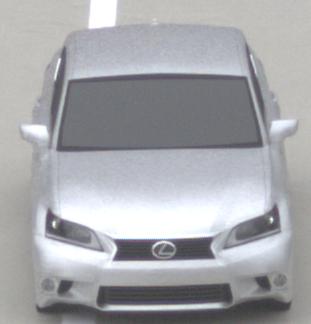
Make: Lexus
Model: GS 250
Detailed model: GS (L10)
Model produced from: 2012/06
Model produced until: 2013/12
Doors: 4
Color: white
Road condition: dry road
Daytime: midday
Contrast: low contrast